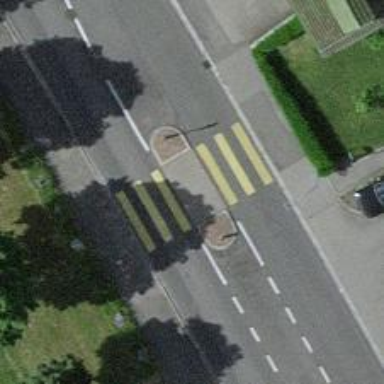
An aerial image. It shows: Uncontrolled crossing with pedestrian island.